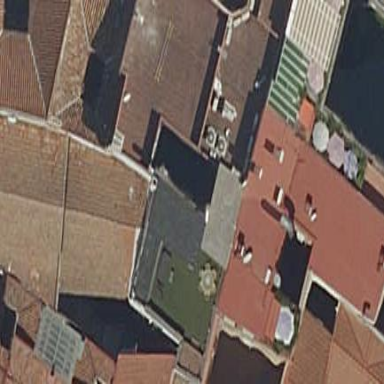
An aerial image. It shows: Part of building.